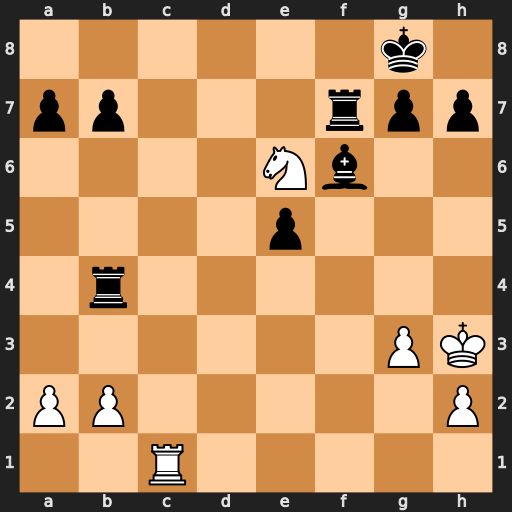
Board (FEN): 6k1/pp3rpp/4Nb2/4p3/1r6/6PK/PP5P/2R5
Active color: w
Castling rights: -
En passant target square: -
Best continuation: Rc8+ Bd8 Rxd8+ Rf8 Rxf8#